Question: After I installed the demo content in wordpress. I'm not able to see the content. Instead of that, the shotcode is shown.

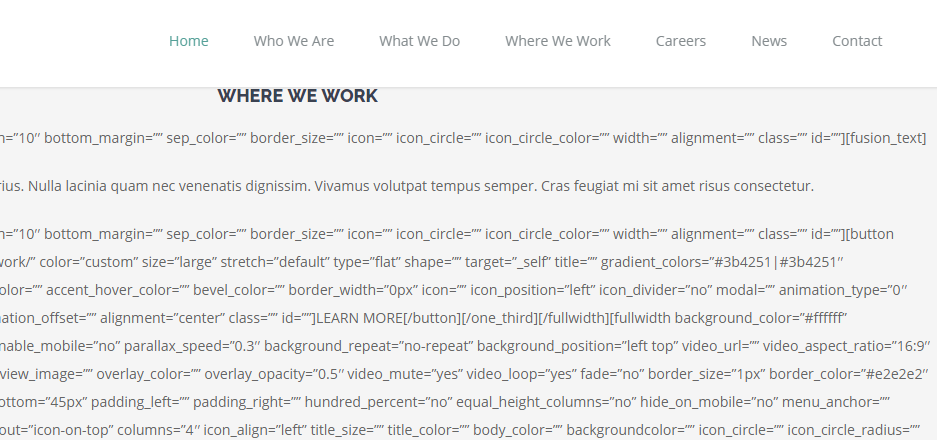
Answer: It could be because you haven't install or activated the plugins came with theme. If your theme use some kind of visual builder to create pages. Please install and activate that plugin.